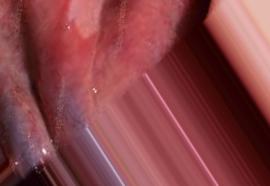
Condition: Mouth Ulcer